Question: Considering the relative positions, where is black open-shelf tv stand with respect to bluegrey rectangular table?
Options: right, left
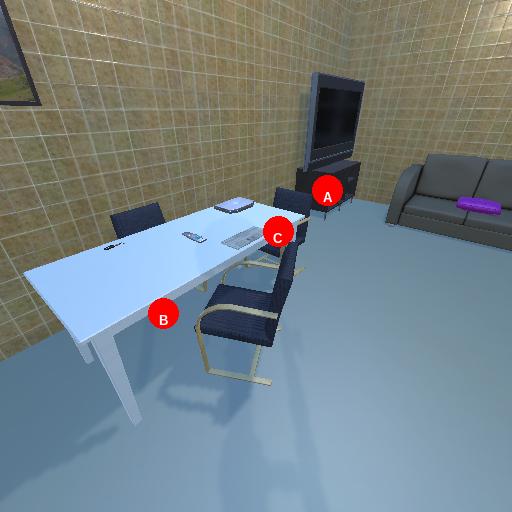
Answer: right